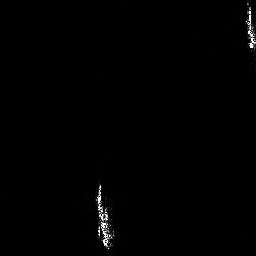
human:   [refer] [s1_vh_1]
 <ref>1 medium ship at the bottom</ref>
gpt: <box>[[35, 70, 45, 97, 0]]</box>